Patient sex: F
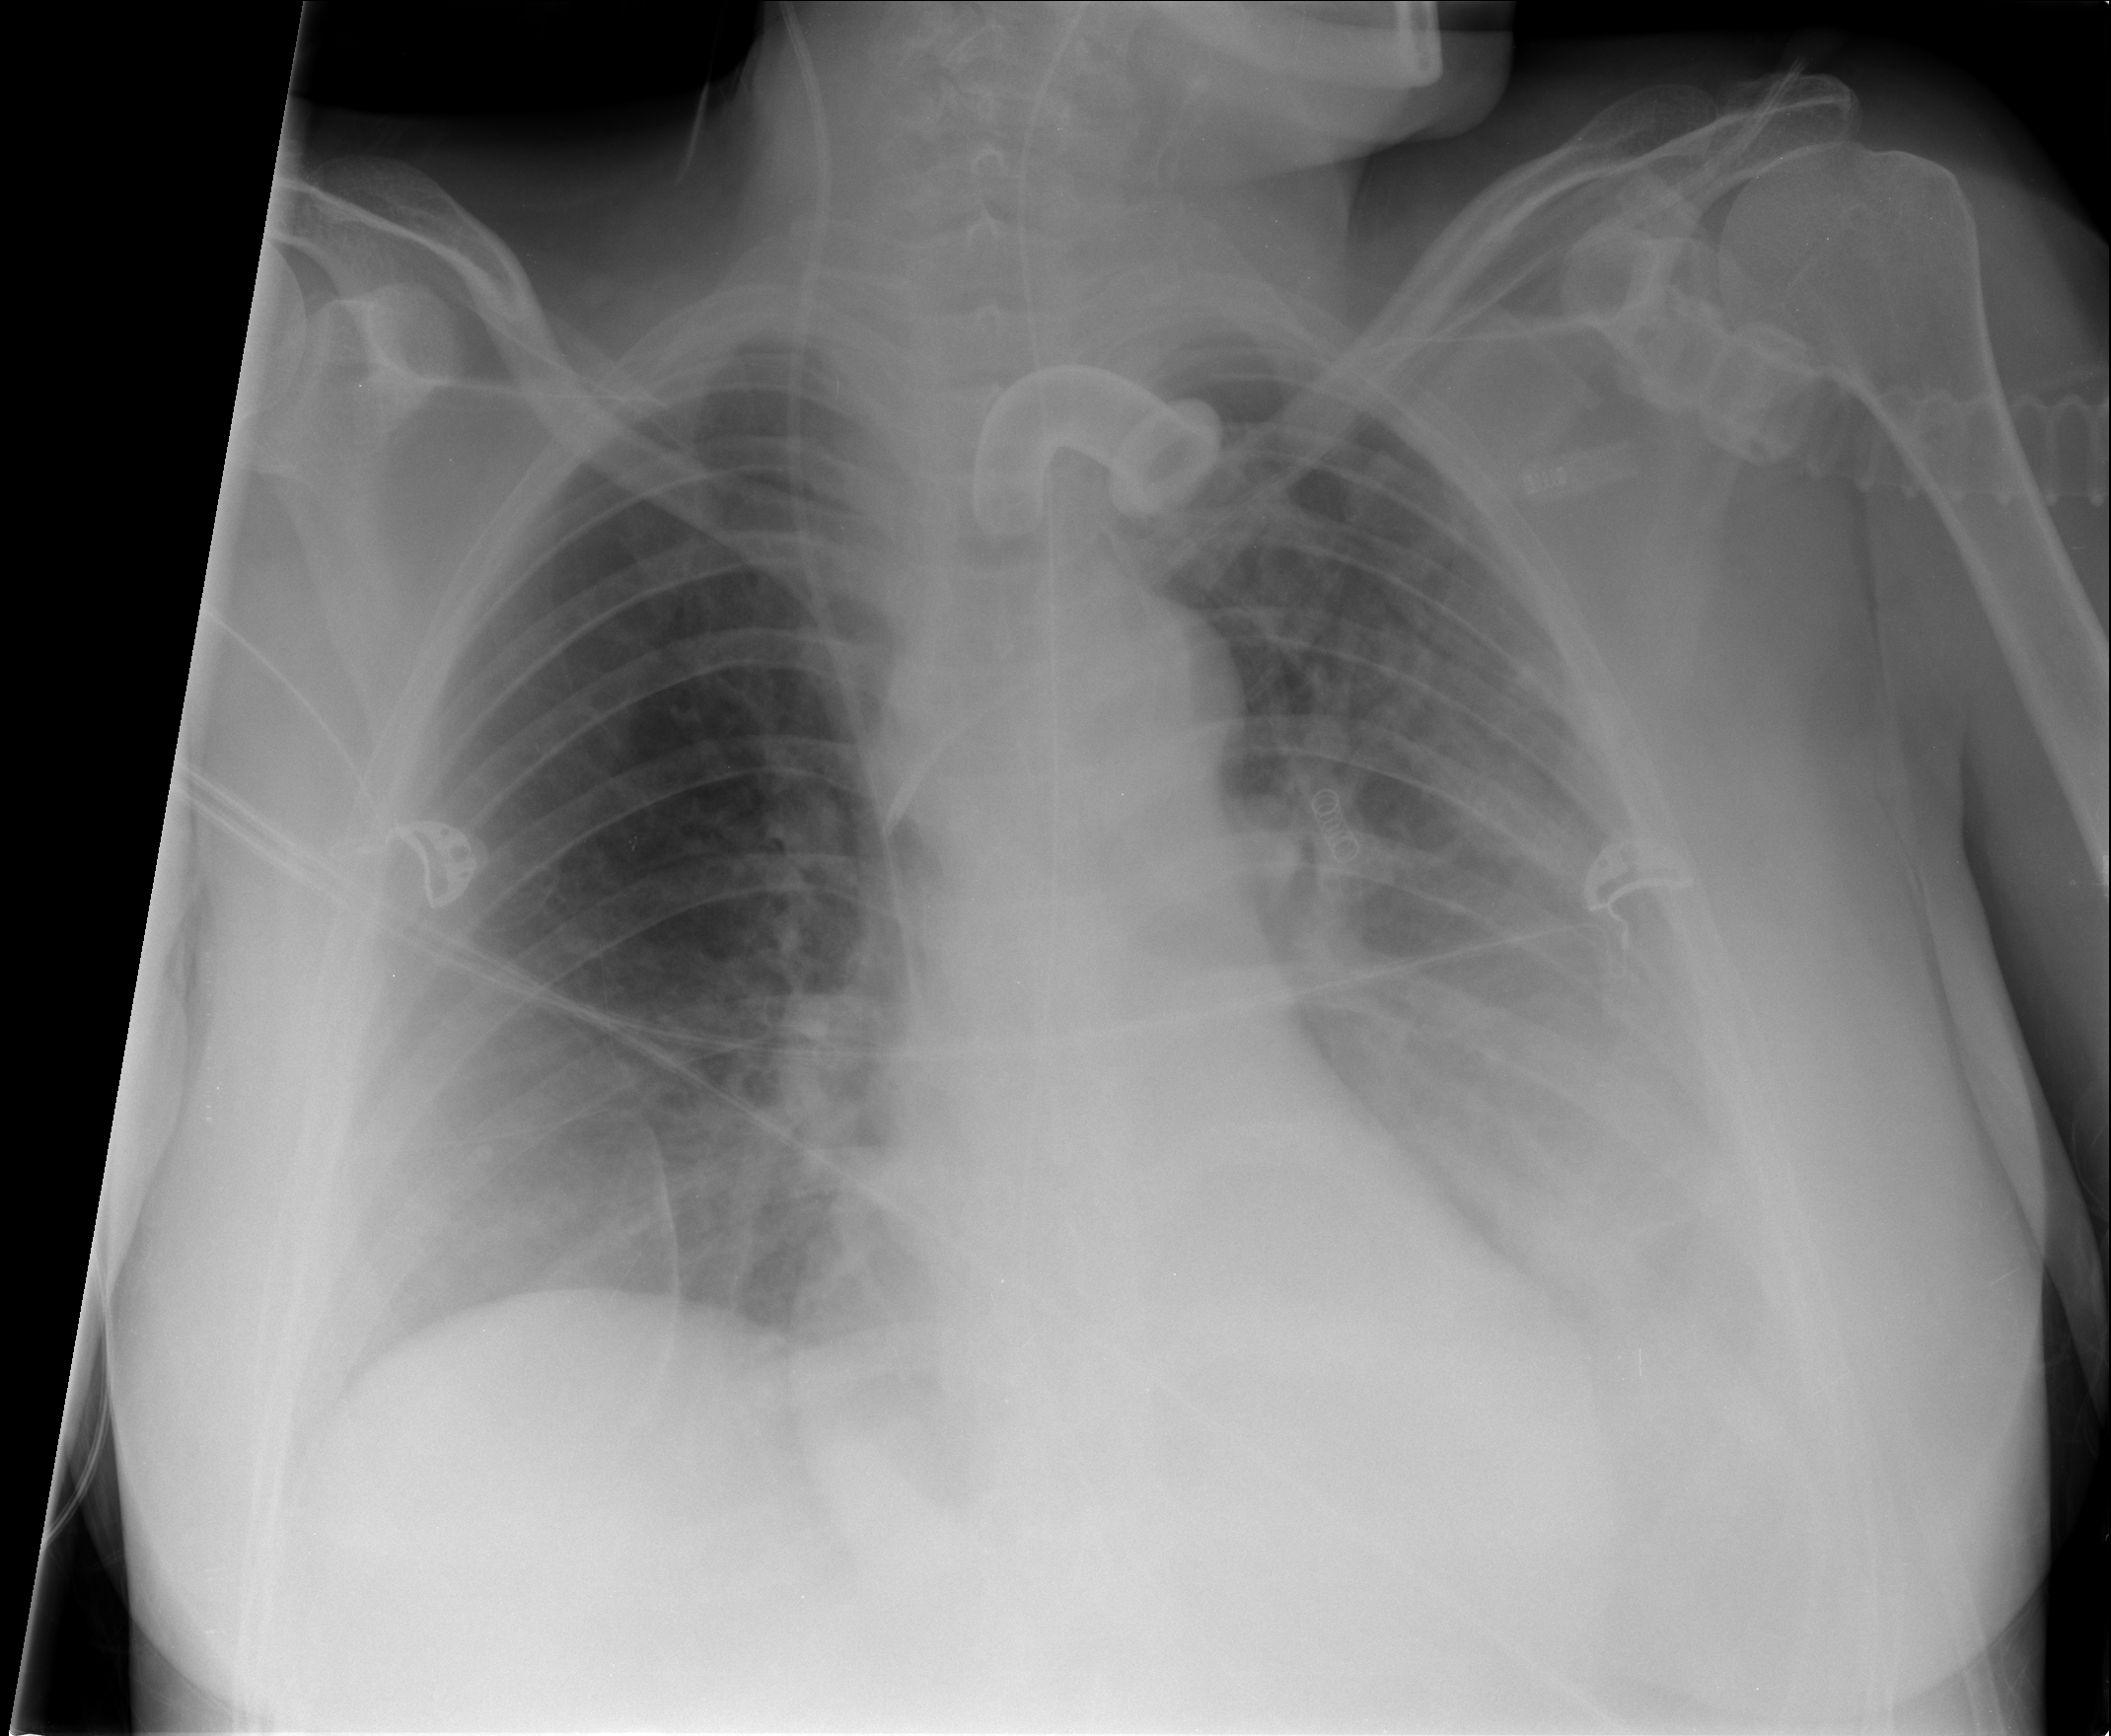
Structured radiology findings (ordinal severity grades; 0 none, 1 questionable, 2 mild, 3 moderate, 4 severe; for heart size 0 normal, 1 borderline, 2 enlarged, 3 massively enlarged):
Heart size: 1
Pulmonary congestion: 0
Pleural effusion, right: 0
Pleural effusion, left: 2
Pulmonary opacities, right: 0
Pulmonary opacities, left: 2
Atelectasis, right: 2
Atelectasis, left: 2